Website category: camera
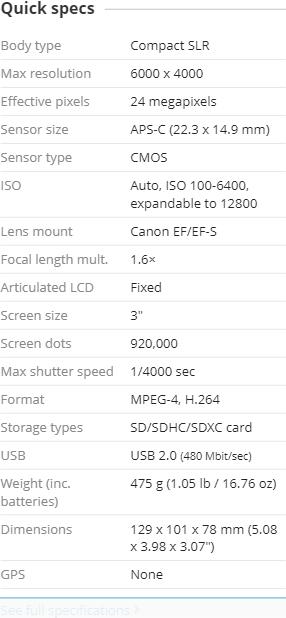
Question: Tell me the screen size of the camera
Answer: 3

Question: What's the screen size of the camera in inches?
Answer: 3

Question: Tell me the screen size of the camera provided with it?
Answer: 3

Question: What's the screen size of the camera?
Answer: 3

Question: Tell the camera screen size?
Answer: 3

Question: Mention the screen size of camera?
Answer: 3

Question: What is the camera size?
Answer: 3

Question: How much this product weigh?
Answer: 475 g (1.05 lb / 16.76 oz )

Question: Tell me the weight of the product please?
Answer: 475 g (1.05 lb / 16.76 oz )

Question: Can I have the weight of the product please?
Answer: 475 g (1.05 lb / 16.76 oz )

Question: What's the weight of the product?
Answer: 475 g (1.05 lb / 16.76 oz )

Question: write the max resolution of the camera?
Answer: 6000 x 4000

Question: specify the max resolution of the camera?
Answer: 6000 x 4000

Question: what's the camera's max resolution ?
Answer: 6000 x 4000

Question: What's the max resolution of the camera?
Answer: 6000 x 4000

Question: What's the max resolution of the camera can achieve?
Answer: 6000 x 4000

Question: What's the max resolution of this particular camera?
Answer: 6000 x 4000

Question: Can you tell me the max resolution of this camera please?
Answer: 6000 x 4000

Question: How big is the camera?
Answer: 129 x 101 x 78 mm (5.08 x 3.98 x 3.07 )

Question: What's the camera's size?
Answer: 129 x 101 x 78 mm (5.08 x 3.98 x 3.07 )

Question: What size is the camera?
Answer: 129 x 101 x 78 mm (5.08 x 3.98 x 3.07 )

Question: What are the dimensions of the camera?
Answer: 129 x 101 x 78 mm (5.08 x 3.98 x 3.07 )

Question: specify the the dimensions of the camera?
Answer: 129 x 101 x 78 mm (5.08 x 3.98 x 3.07 )

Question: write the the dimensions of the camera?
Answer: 129 x 101 x 78 mm (5.08 x 3.98 x 3.07 )

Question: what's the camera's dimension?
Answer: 129 x 101 x 78 mm (5.08 x 3.98 x 3.07 )